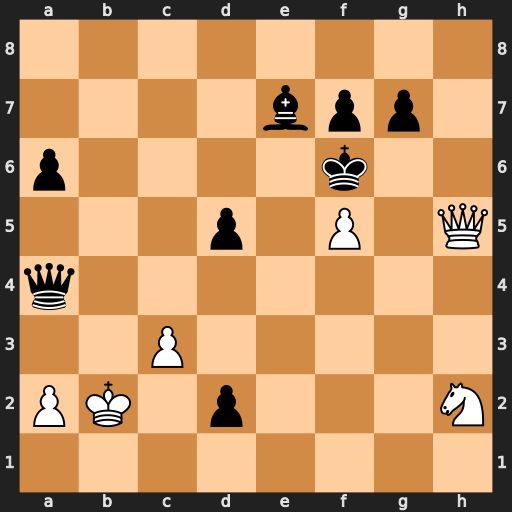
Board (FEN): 8/4bpp1/p4k2/3p1P1Q/q7/2P5/PK1p3N/8
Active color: w
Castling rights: -
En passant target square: -
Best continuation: Ng4+ Qxg4 Qxg4